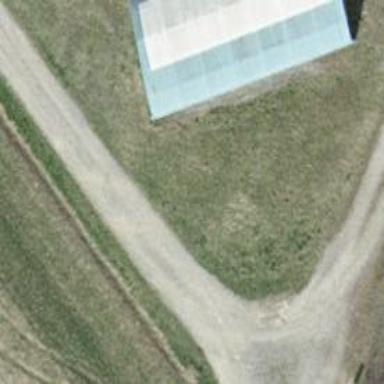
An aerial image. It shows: Pebblestone track with grade2 tracktype.